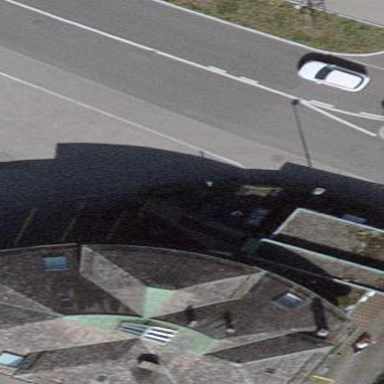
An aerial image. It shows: Hipped-roof retail building.